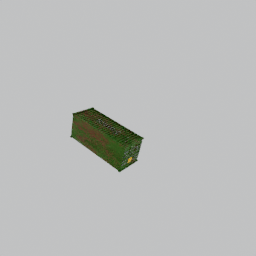
Label: tools